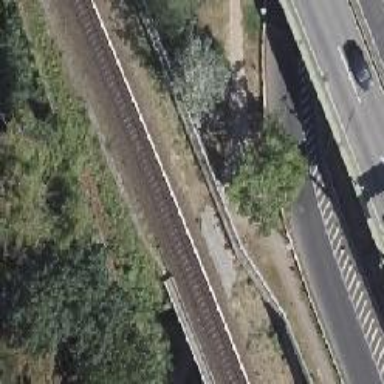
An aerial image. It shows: Bridge for electrified light rail.